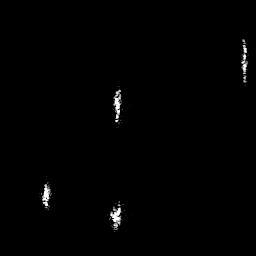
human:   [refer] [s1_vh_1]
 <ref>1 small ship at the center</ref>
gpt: <box>[[43, 35, 47, 47, 0]]</box>